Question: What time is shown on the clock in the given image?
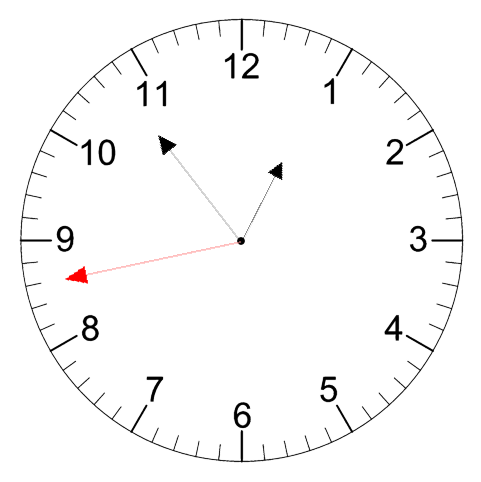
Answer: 12:53:43